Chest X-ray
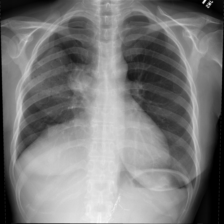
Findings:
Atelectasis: negative
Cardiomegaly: negative
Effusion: negative
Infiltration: positive
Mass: negative
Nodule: negative
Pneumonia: negative
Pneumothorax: negative
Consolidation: negative
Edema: negative
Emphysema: negative
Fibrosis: negative
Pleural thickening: negative
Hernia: negative